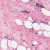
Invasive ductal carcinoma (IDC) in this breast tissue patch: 0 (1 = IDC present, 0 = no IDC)